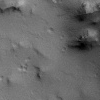
Atmospheric dust classification: not_dusty